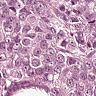
Metastatic tissue present: yes